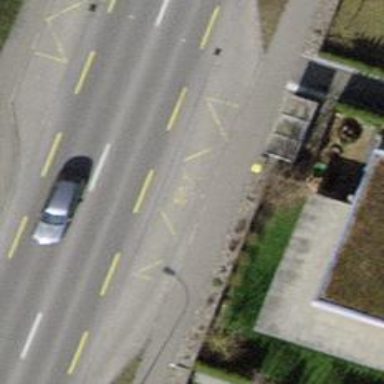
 serving as platform for public transportation."